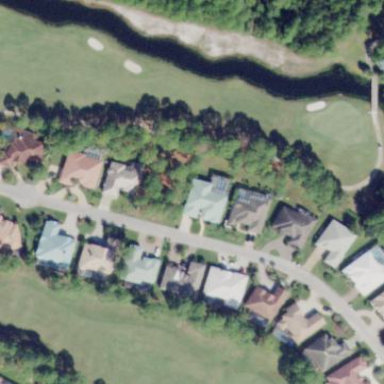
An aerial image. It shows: Water hazard on golf course.